Field crop: maize
Growth stage: 2
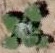
Species: chenopodium